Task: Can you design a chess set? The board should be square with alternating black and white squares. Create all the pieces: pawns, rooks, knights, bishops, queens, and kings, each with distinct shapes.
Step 4165:
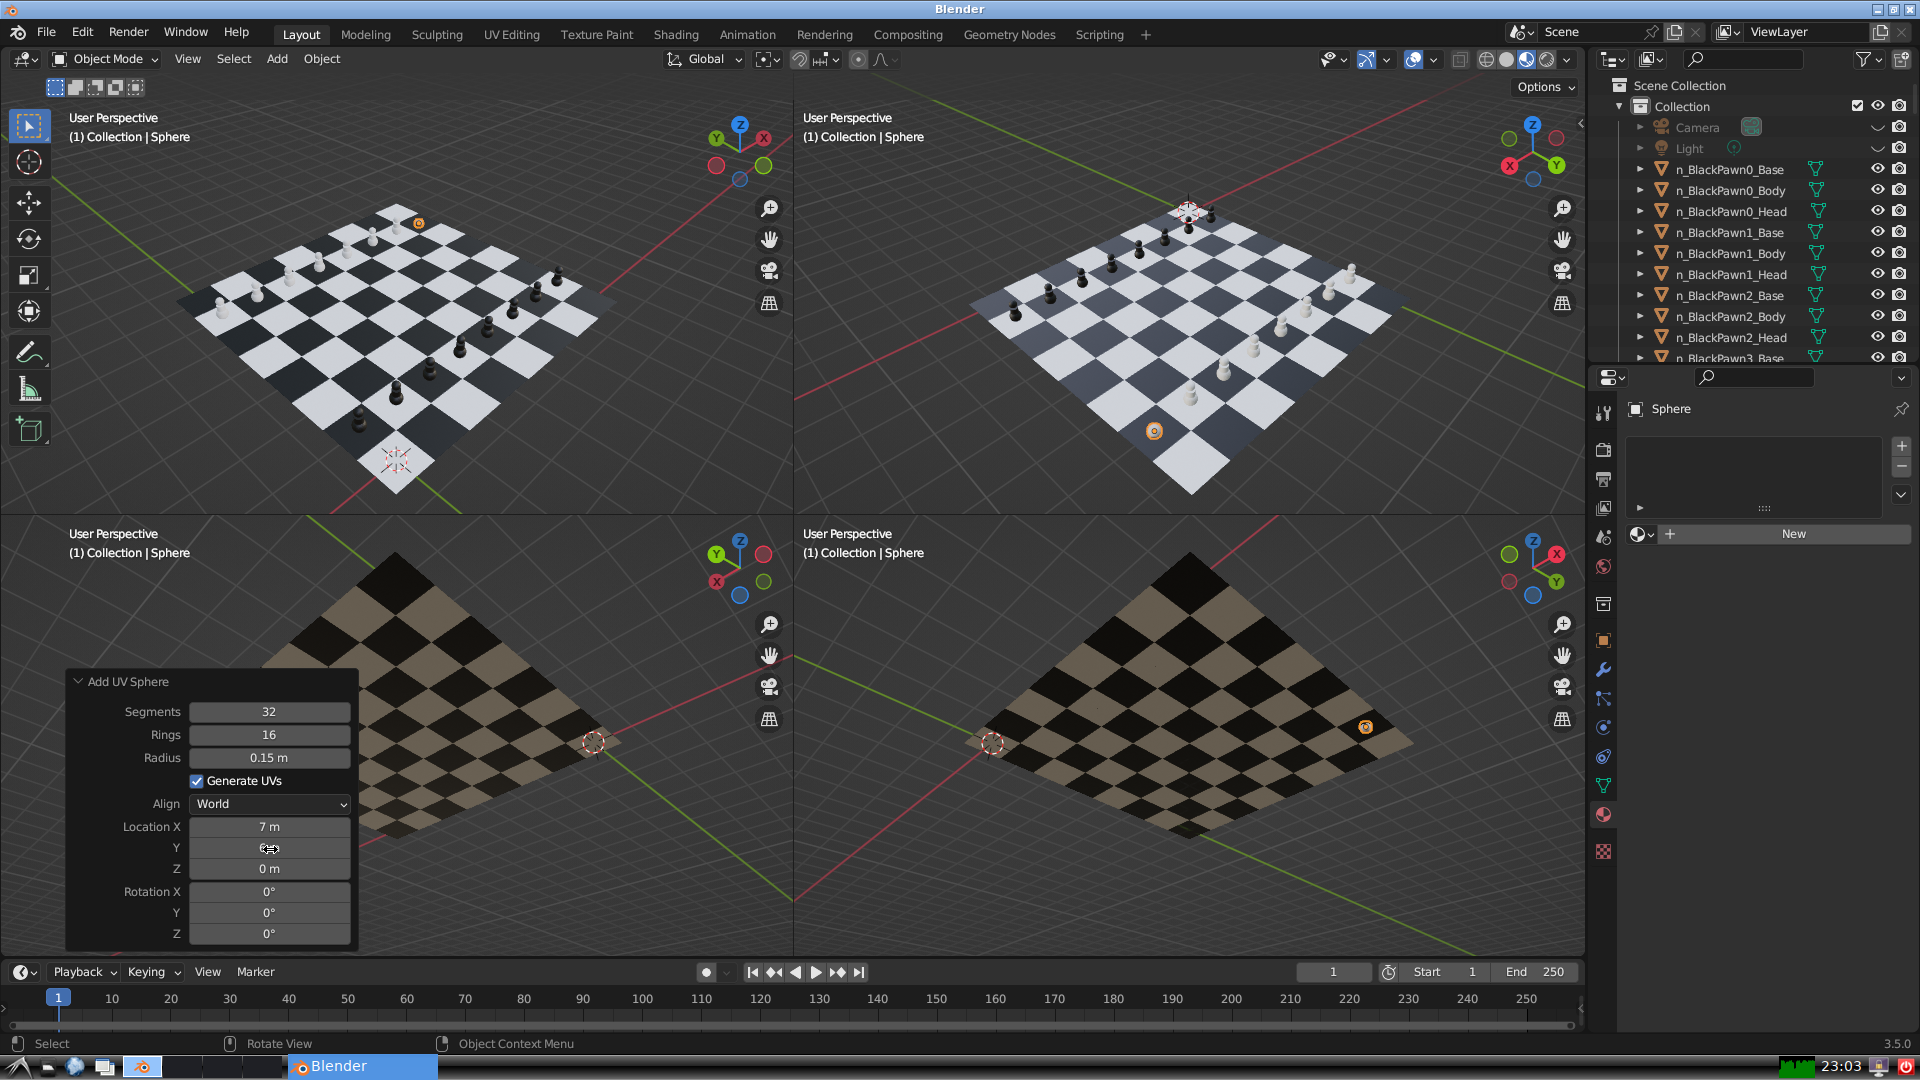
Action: {"mouse_move": [270, 867]}